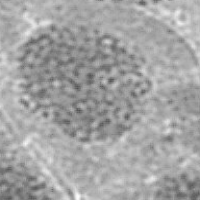
Label: prophase